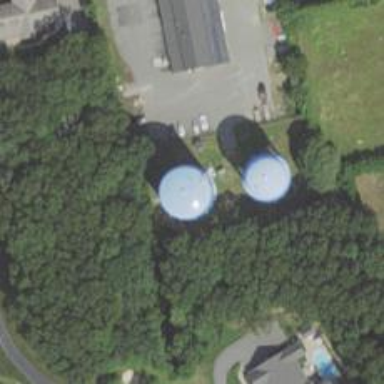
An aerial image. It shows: Water tower that is man-made.